Question: I want to display overflow menu in android actionbar.
In all device i need same design app name at left side of actionbar and overflow icon at right side with menu in it.
Currently when i run app menu are showing on clicking of menu icon.
I just want to show menu like attached image-

below is my code inside menu.xml -
'''
<menu xmlns:android="http://schemas.android.com/apk/res/android" >
<item
android:id="@+id/menu_red"
android:orderInCategory="1"
android:showAsAction="never"
android:title="@string/news"/>
<item
android:id="@+id/menu_green"
android:orderInCategory="2"
android:showAsAction="never"
android:title="@string/online_test"/>
'''
how to show menu in such way.
Thanks in advance.
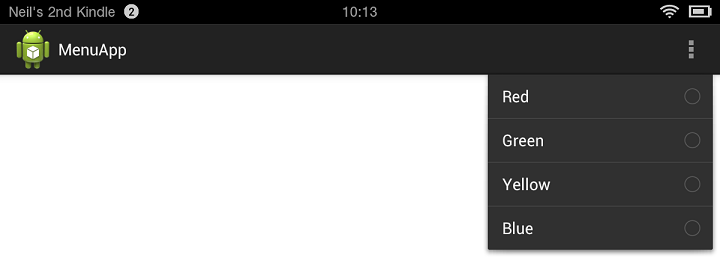
Answer: '''
<menu xmlns:android="http://schemas.android.com/apk/res/android" >
<item>
android:id="@+id/action_settings"
android:orderInCategory="100"
android:showAsAction="always"
<menu>
<item
android:id="@+id/menu_red"
android:title="red"/>
<item
android:id="@+id/menu_green"
android:title="green"/>
</menu>
</item>
'''
this worked for me maybe work for you too